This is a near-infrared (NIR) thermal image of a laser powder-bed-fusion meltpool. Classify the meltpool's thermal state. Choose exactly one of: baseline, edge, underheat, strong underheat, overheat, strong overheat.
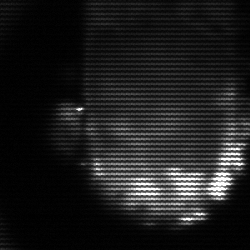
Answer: baseline